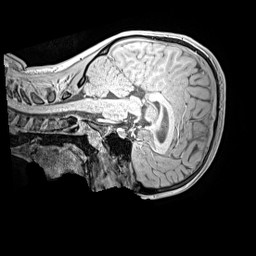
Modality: MP2RAGE
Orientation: sagittal
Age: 13
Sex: female
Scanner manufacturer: siemens
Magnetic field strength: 3 T
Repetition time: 4 s
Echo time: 0.00299 s